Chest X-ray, PA view. Patient: 38 years old, sex F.
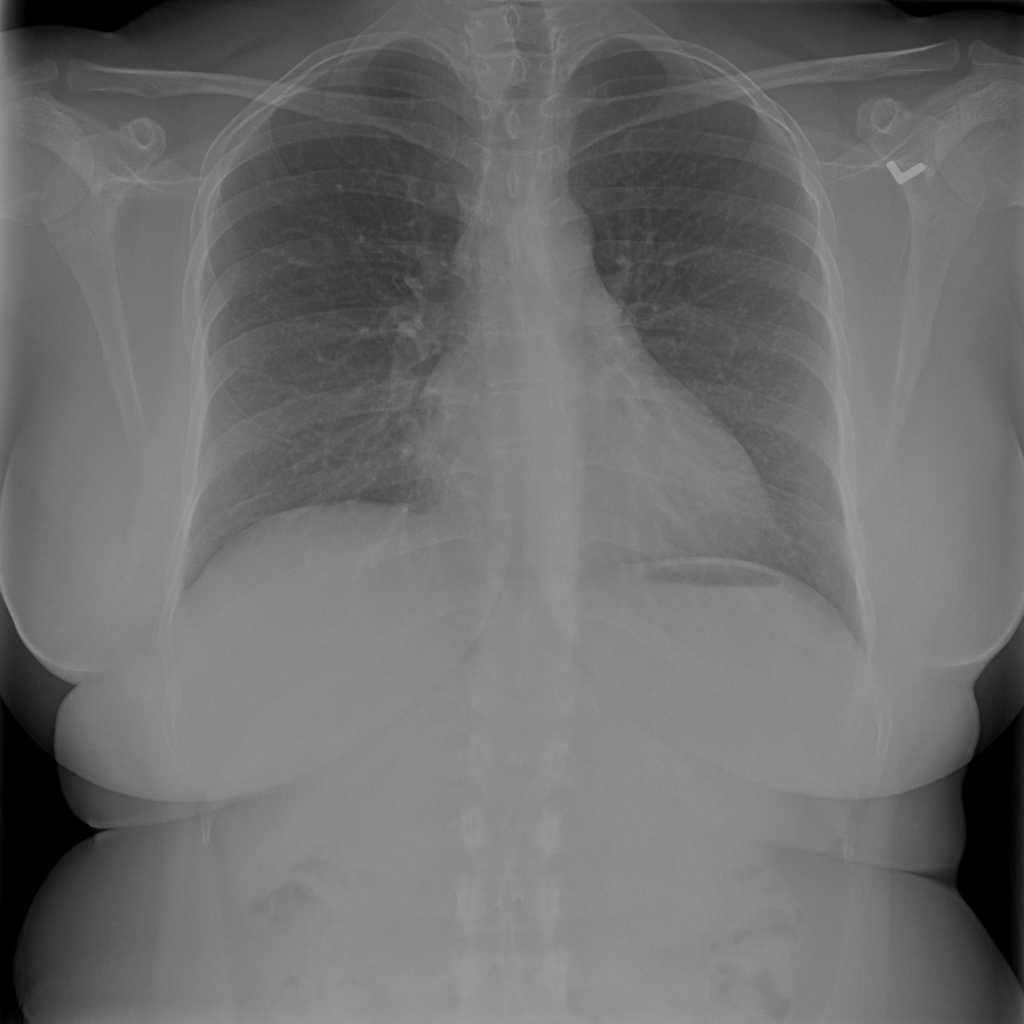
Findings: No Finding